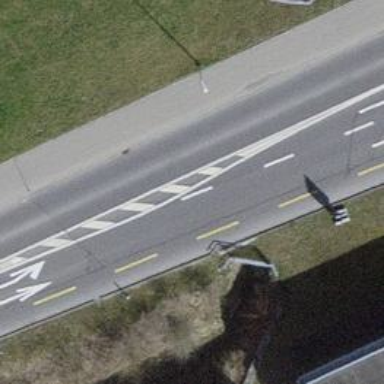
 with lane for cyclists on the left and cycle track on the right."